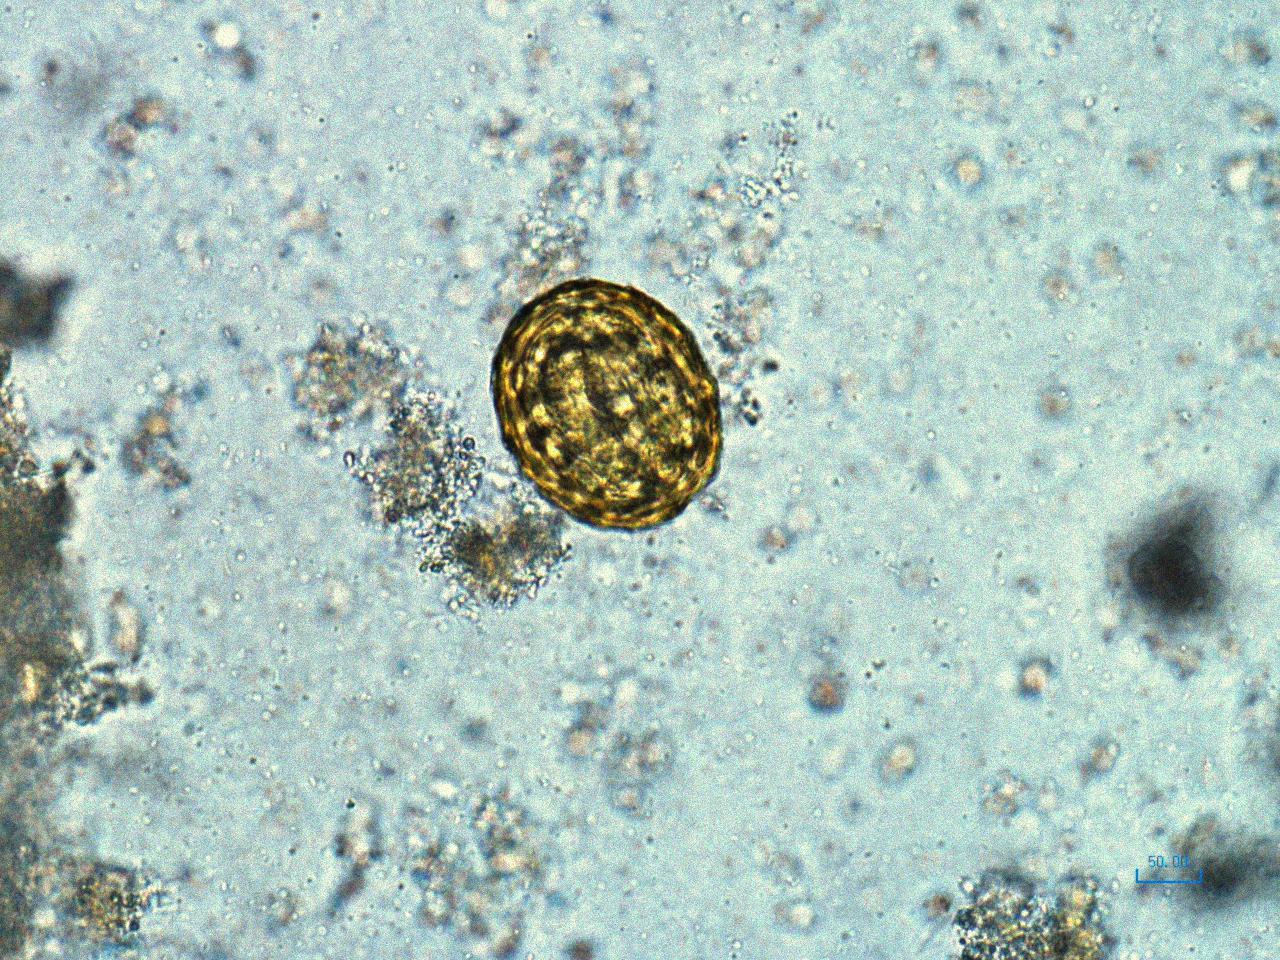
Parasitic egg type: Ascaris lumbricoides